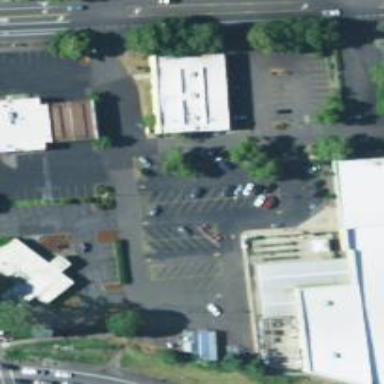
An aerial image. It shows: Parking space is available.